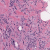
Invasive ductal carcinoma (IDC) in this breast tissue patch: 1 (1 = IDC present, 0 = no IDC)